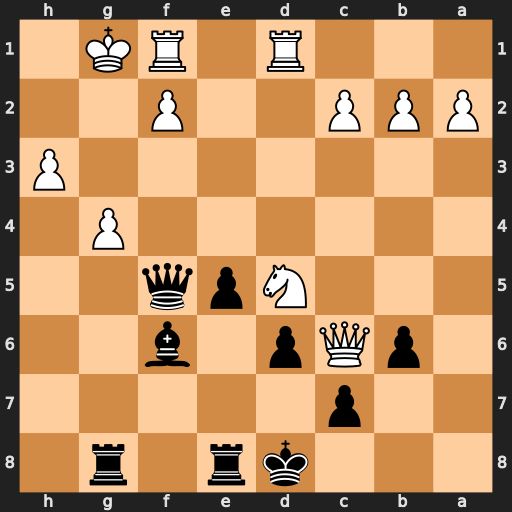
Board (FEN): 3kr1r1/2p5/1pQp1b2/3Npq2/6P1/7P/PPP2P2/3R1RK1
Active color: b
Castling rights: -
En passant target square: -
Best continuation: Qxg4+ hxg4 Rxg4+ Kh1 Rh8#